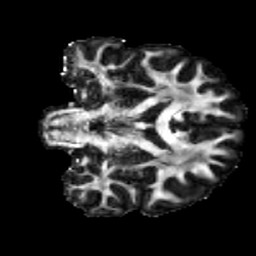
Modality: FA
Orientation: coronal
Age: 28
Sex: male
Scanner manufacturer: siemens
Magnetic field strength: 3 T
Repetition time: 3.5 s
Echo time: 0.086 s